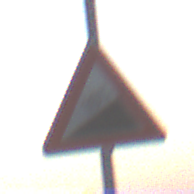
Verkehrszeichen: Steigung10
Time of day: SunriseSunset
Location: Outdoor (Suburban)
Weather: Clear
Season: NotSpecified
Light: Natural